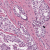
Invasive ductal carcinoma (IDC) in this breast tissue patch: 1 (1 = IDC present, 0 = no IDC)